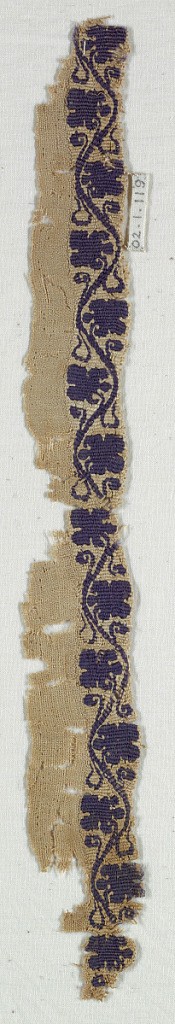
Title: Band fragment
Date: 5th–8th century
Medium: Warp; S-spun linen. Wefts: S-spun wool. S-spun linen Technique: slit tapestry
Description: Curving stem wuth grape leaves